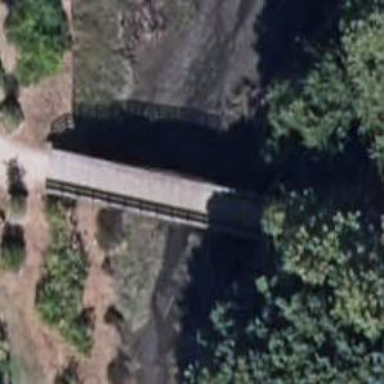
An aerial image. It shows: Footway bridge.